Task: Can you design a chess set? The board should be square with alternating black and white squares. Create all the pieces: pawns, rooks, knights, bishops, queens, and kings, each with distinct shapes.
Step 2221:
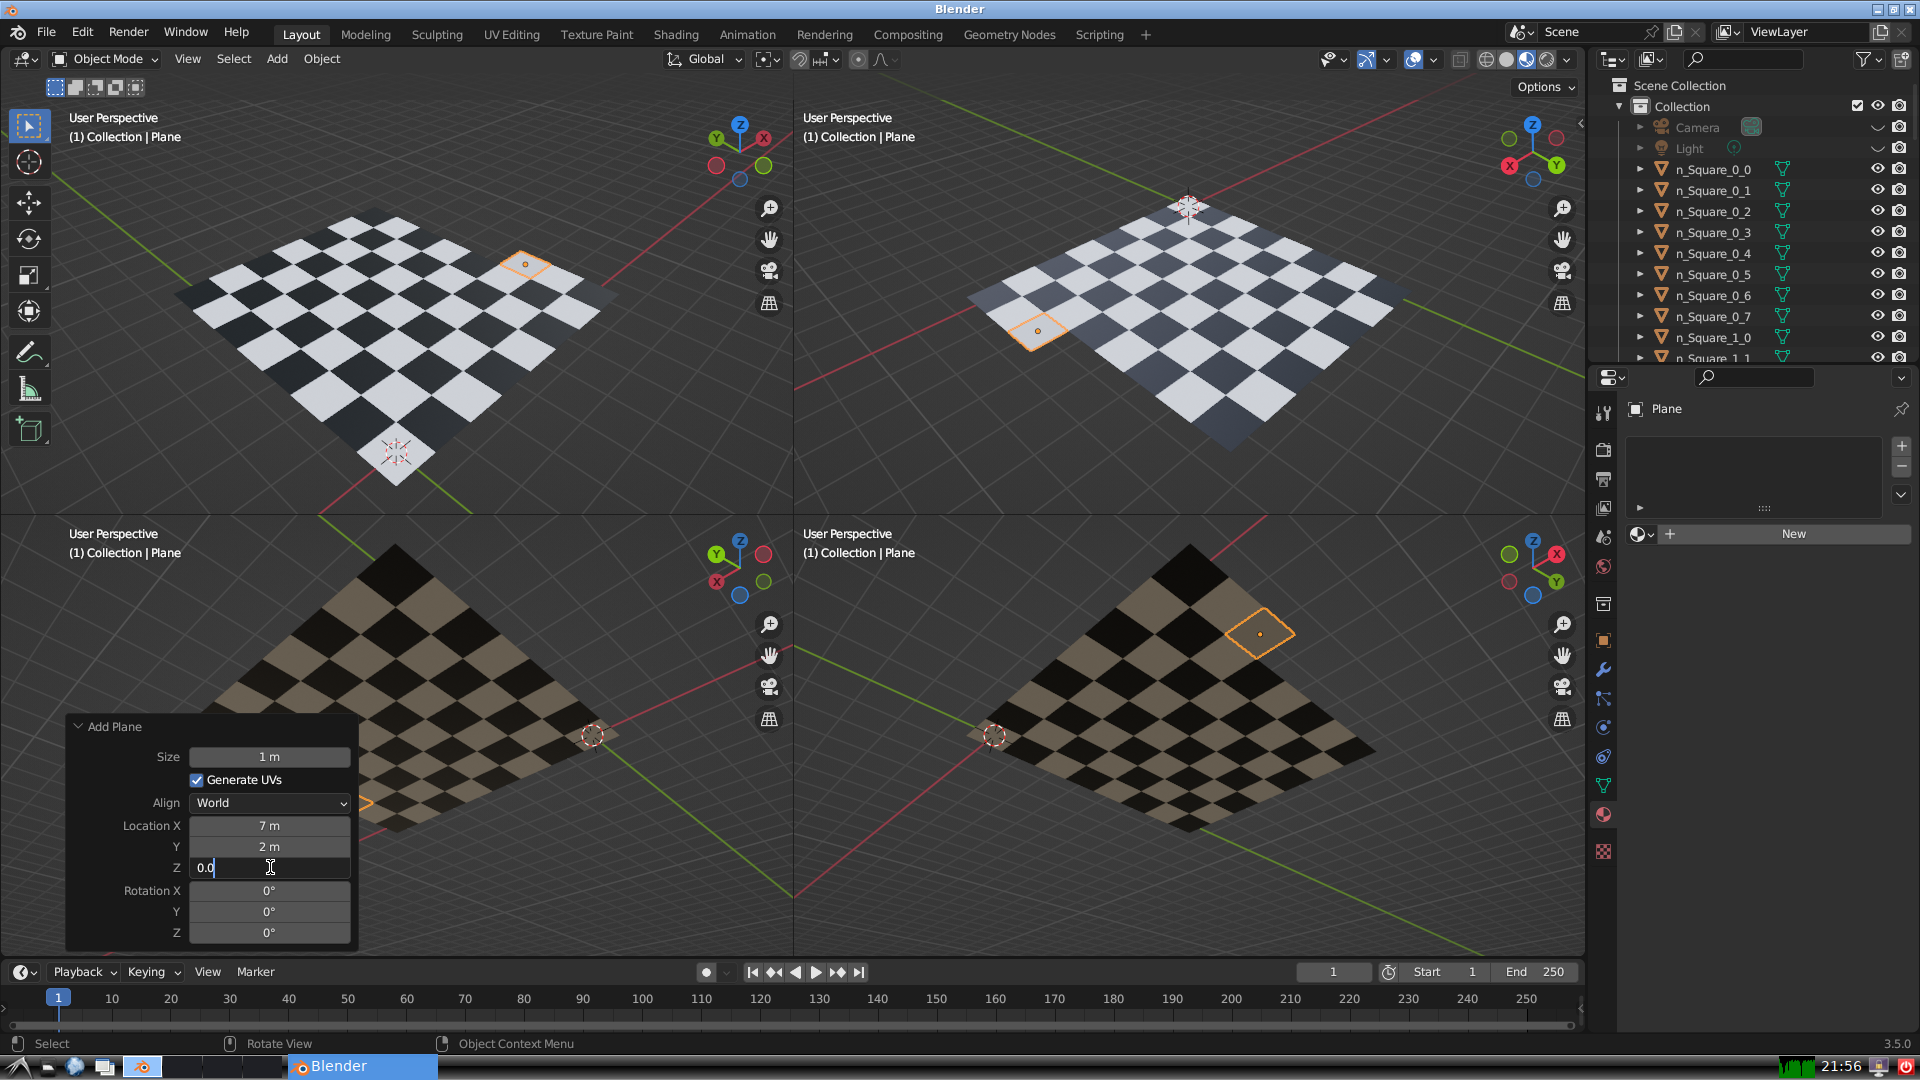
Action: {"key_press": ['Return']}